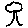
Label: tree